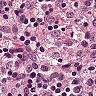
Metastatic tissue present: no